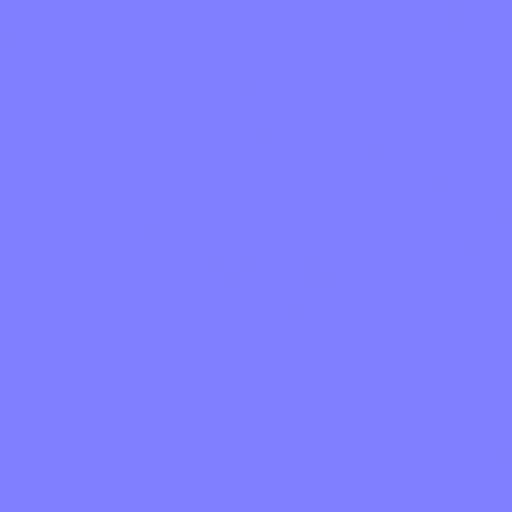
black dark marble stone